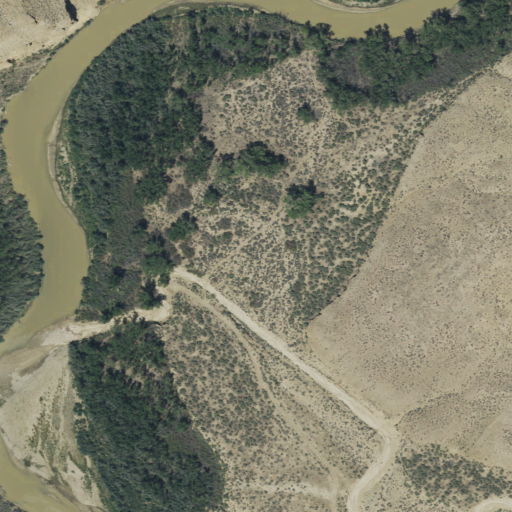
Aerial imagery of valley in Utah named Asphalt Wash containing shrub, woody wetlands, herbaceous wetlands, and open water